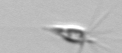
Label: Calciopappus